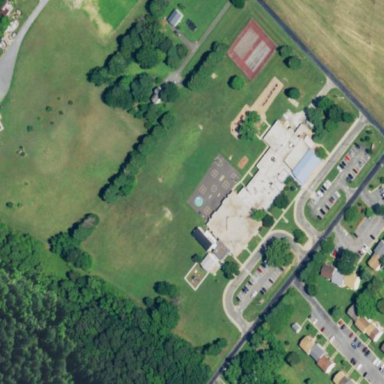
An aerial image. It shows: School.